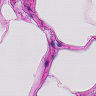
Metastatic tissue present: no